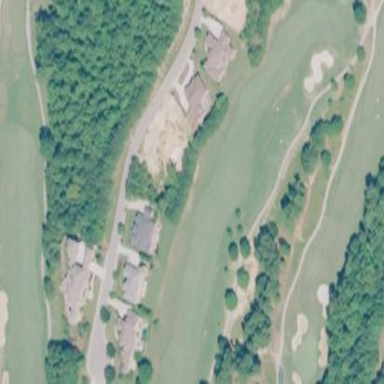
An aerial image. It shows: Golf fairway in the image.